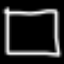
Label: square